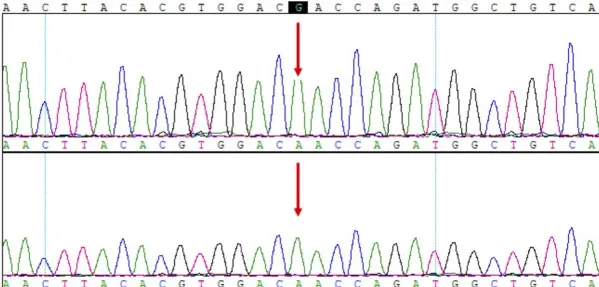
The pedigree diagram of the Chinese family with CAIS and the result of Sanger sequencing. (B) Analysis of the DNA sequence. Sanger sequencing show the sequence encompassing the missense mutation (c.2197G>A) in the AR gene in the proband (III-1) and his sister (III-5).
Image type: electrography (ekg)